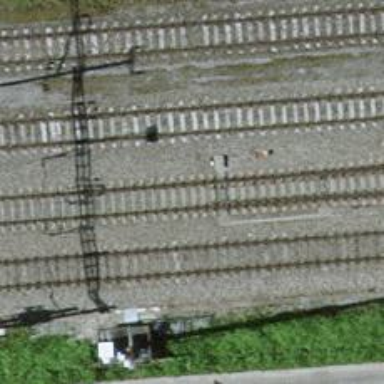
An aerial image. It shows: Railway switch.